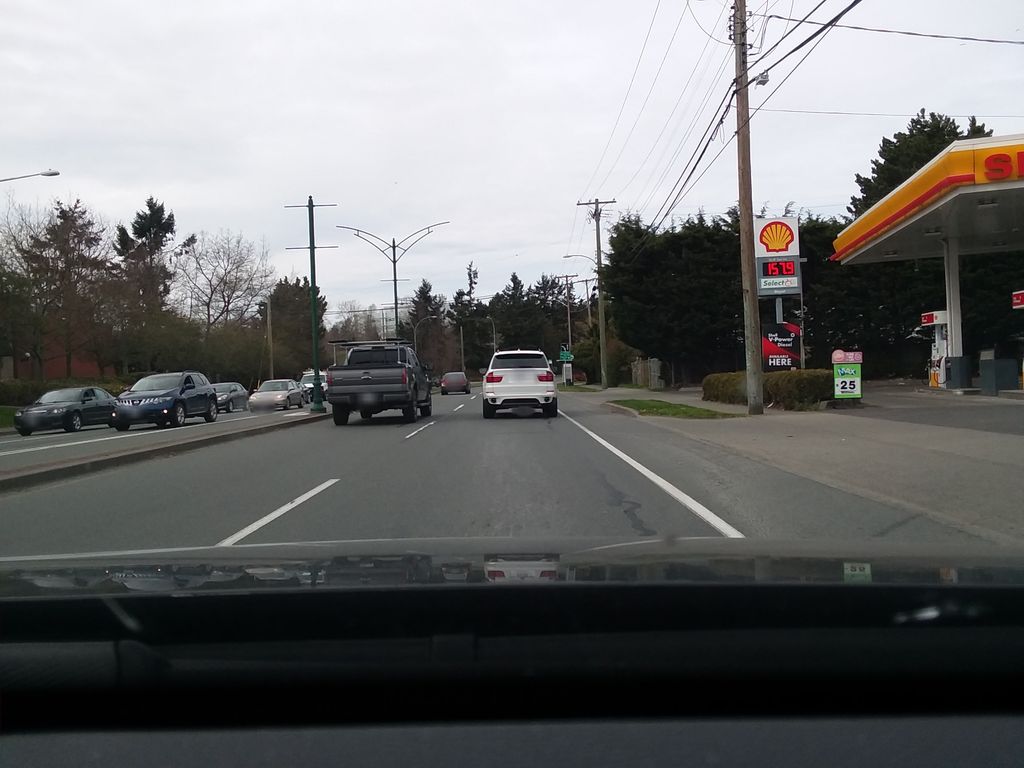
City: victoria